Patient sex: F
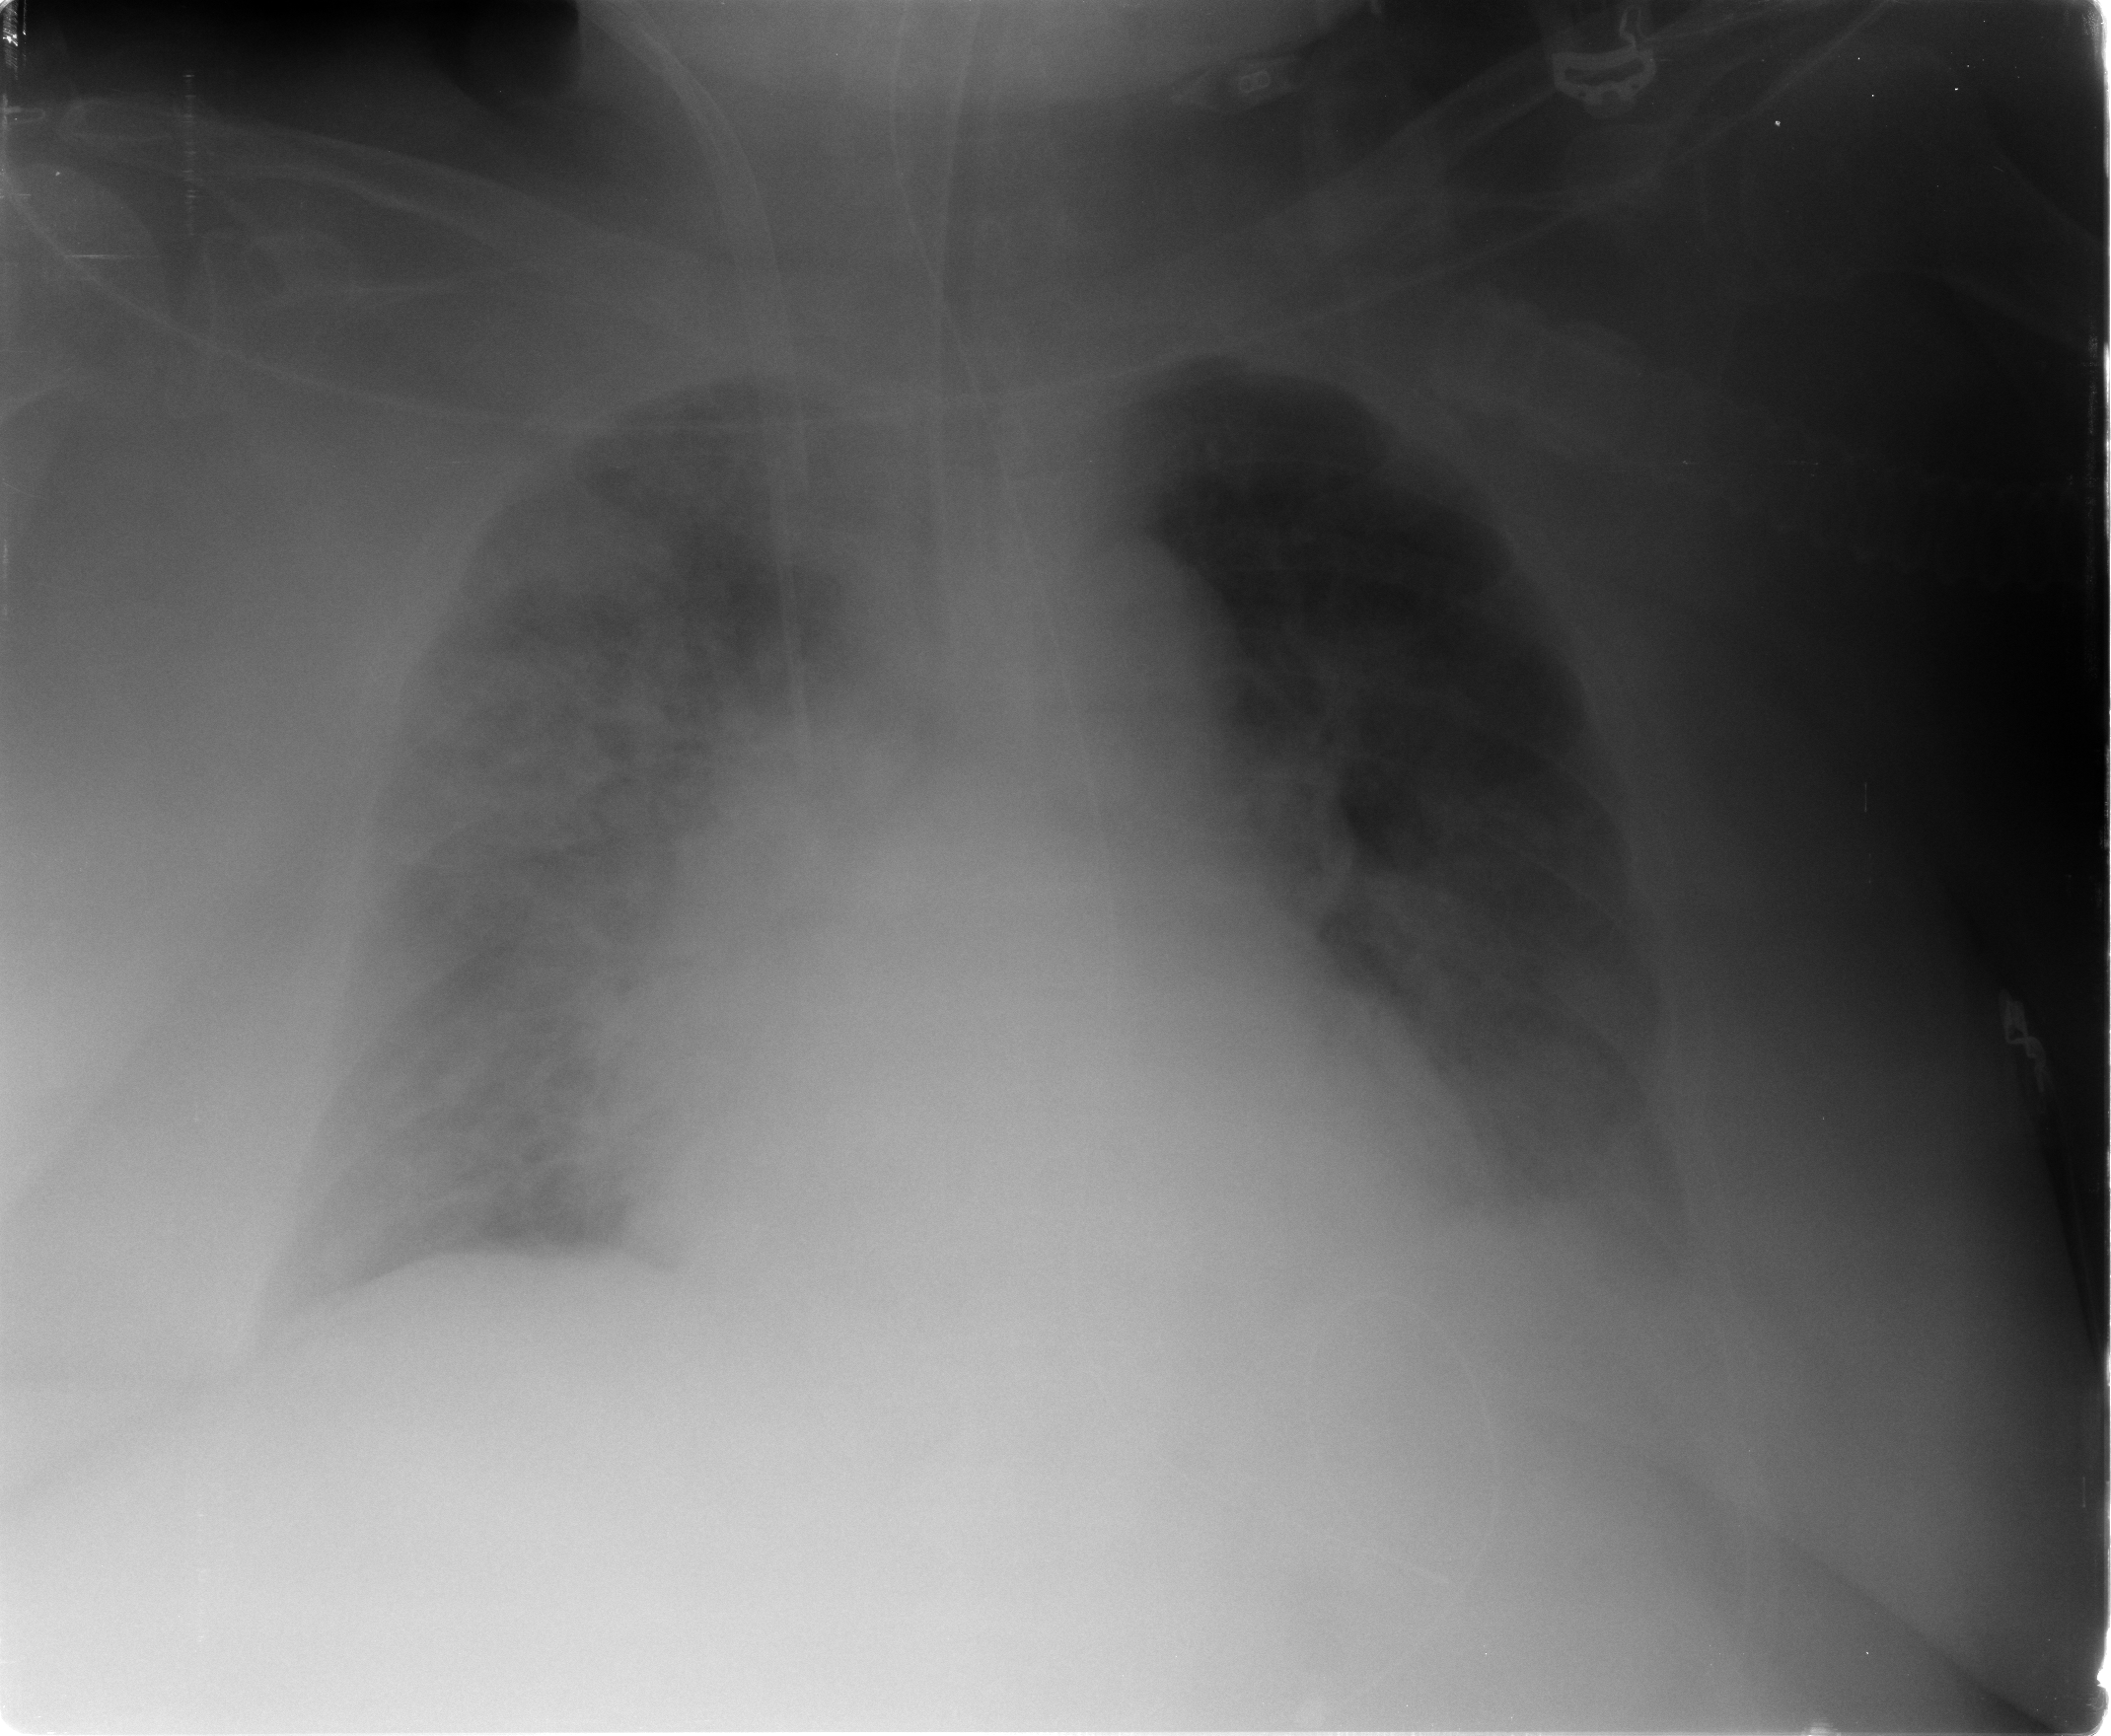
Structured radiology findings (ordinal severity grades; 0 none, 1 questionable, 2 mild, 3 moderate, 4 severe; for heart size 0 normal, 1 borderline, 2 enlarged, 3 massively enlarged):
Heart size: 2
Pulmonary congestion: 3
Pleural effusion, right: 1
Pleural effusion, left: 1
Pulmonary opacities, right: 4
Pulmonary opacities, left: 4
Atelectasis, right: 2
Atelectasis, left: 2